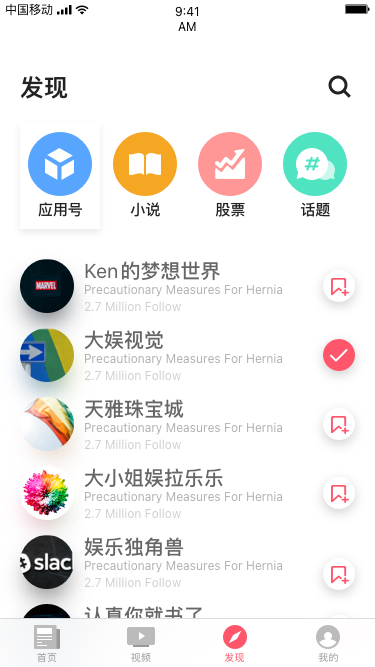
Text in this UI design:
发现
应用号
小说
股票
话题
Ken的梦想世界
Precautionary Measures For Hernia
2.7 Million Follow
大娱视觉
Precautionary Measures For Hernia
2.7 Million Follow
天雅珠宝城
Precautionary Measures For Hernia
2.7 Million Follow
大小姐娱拉乐乐
Precautionary Measures For Hernia
2.7 Million Follow
娱乐独角兽
Precautionary Measures For Hernia
2.7 Million Follow
认真你就书了
Precautionary Measures For Hernia
2.7 Million Follow